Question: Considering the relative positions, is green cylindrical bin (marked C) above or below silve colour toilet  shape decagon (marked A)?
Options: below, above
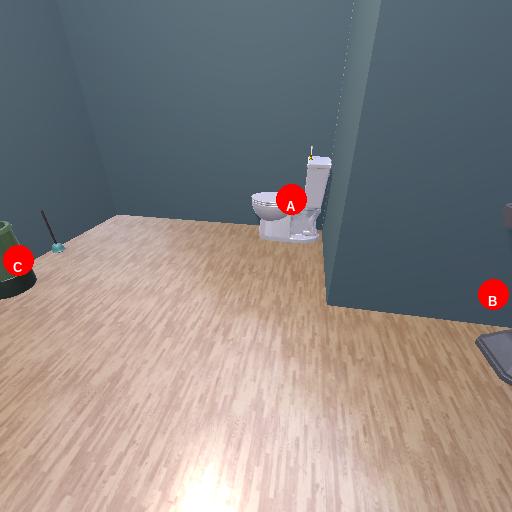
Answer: below